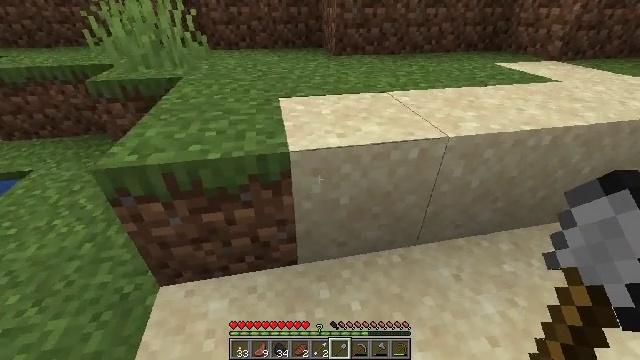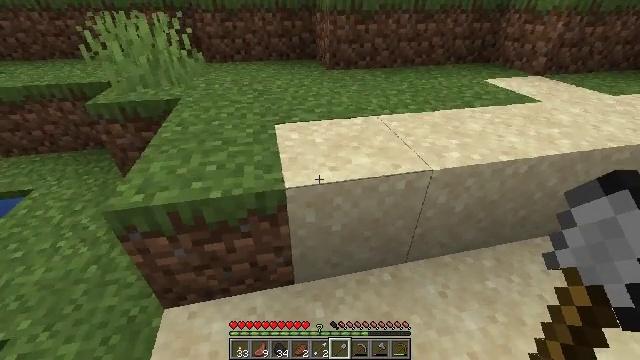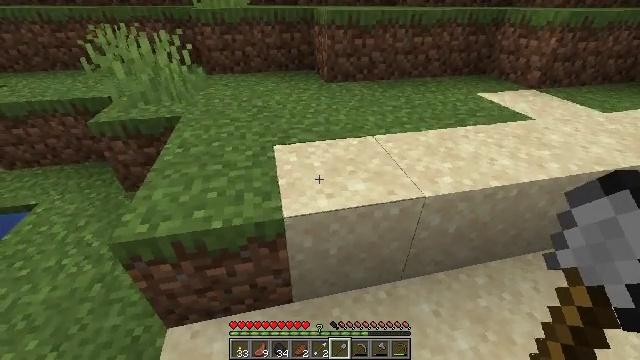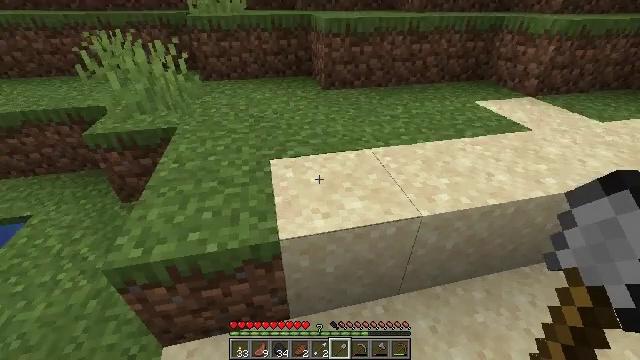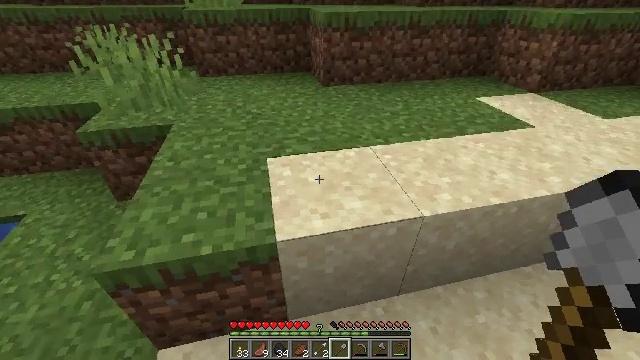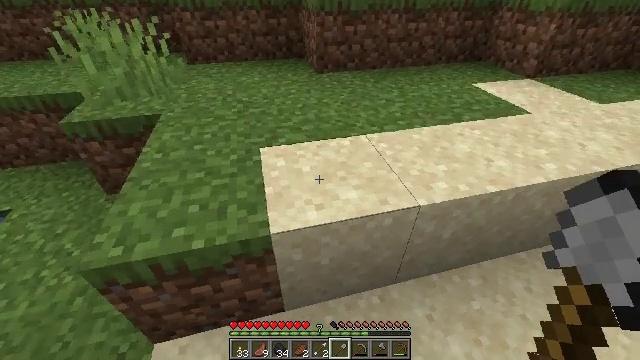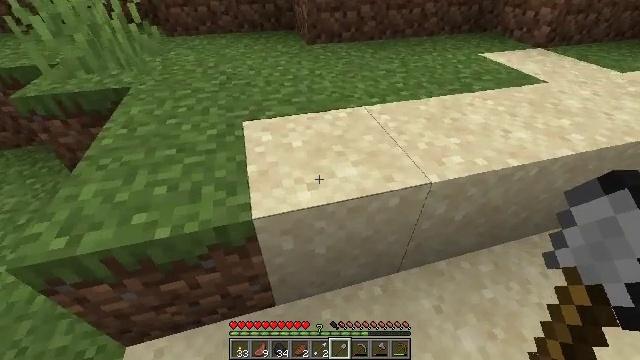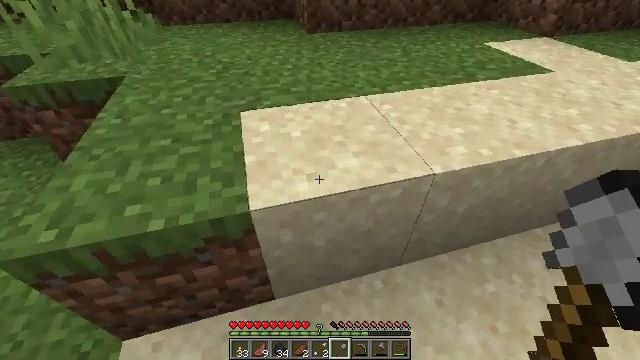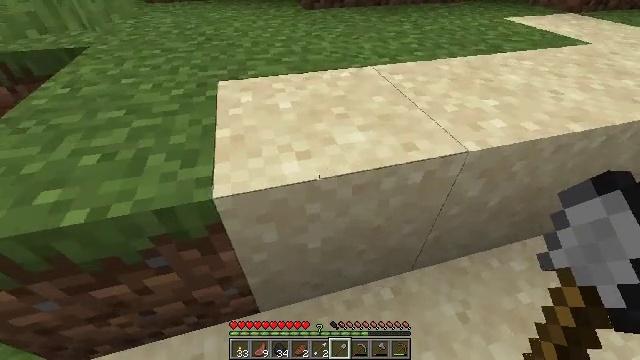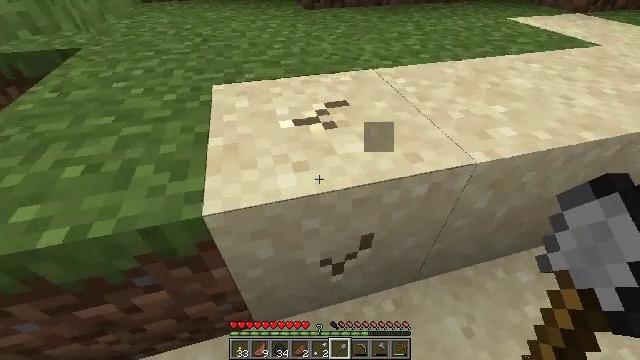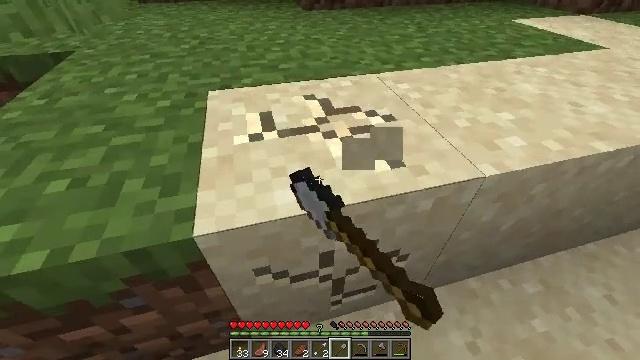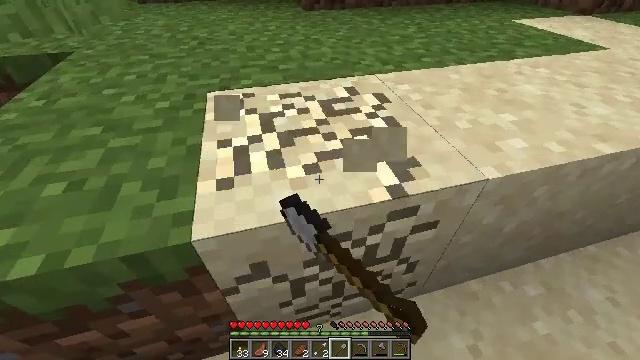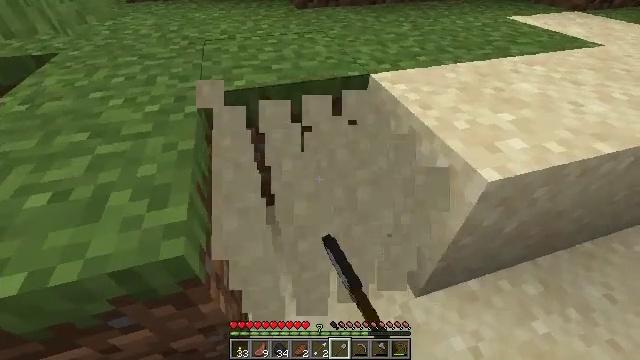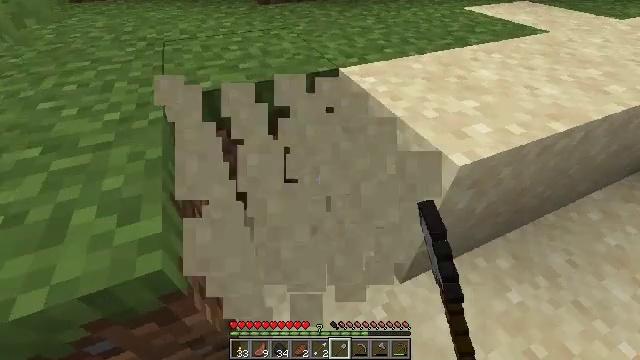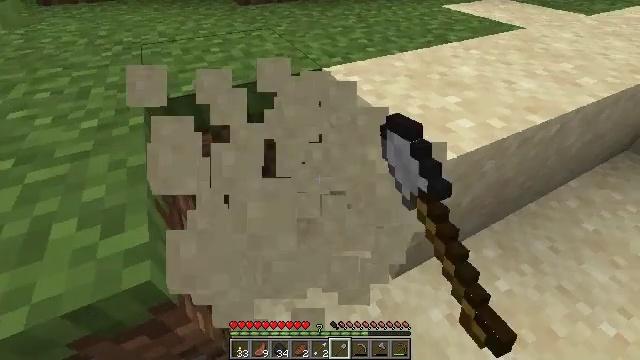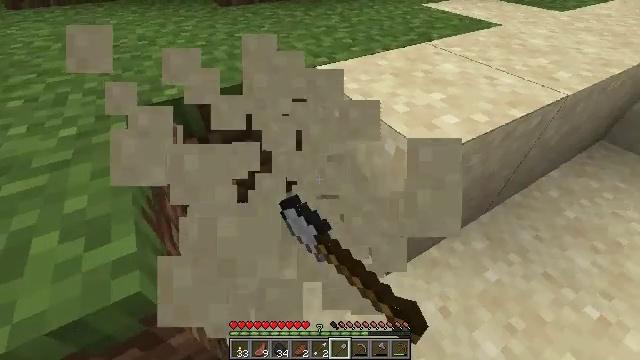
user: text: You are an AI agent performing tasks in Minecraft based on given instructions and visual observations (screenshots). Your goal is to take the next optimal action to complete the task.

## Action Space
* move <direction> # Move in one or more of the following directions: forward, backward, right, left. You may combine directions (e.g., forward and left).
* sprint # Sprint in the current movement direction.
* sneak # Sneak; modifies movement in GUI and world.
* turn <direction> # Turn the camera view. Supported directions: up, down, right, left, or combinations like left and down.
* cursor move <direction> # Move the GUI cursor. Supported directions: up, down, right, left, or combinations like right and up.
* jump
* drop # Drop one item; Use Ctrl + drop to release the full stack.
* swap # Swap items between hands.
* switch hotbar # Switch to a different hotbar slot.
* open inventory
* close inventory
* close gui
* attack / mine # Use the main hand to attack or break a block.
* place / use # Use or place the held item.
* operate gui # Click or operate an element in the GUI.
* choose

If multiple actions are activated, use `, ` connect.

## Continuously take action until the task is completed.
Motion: motion action
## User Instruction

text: Dig up some sand.
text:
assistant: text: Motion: move forward, turn right, jump
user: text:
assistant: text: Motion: move forward, jump
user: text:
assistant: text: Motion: move forward, jump
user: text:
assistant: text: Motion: move forward
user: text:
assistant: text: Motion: move forward, turn right and down
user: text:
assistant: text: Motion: move forward, turn right and down
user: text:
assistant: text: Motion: move forward, turn down
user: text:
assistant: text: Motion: no_op
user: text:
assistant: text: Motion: attack / mine
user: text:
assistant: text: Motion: attack / mine
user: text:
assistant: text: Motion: attack / mine
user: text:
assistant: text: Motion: turn right, attack / mine
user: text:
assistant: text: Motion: turn right, attack / mine
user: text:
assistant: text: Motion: turn right, attack / mine
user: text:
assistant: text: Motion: turn right, attack / mine
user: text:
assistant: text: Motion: turn right and up, attack / mine
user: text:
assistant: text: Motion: turn right and up, attack / mine
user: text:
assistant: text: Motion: turn right and up, attack / mine
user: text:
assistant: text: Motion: turn right and up, attack / mine
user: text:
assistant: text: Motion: turn right, attack / mine
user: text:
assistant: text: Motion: attack / mine
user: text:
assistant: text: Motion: attack / mine
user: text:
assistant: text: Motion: attack / mine
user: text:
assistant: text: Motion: attack / mine
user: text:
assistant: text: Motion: turn right and up, attack / mine
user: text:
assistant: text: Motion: move forward, turn up, attack / mine
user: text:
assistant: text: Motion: move forward, turn right and up, attack / mine
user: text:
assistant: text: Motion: move forward, turn right and up, attack / mine
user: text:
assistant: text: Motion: move forward, turn right and up, attack / mine
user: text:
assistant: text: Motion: move forward, attack / mine